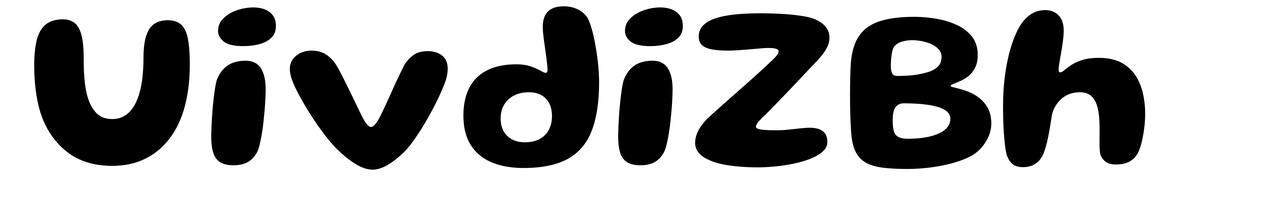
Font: Gluten_SemiBold